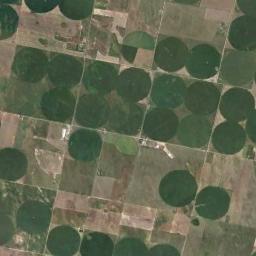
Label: circular_farmland